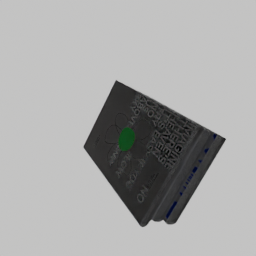
Label: tools